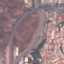
Label: Highway